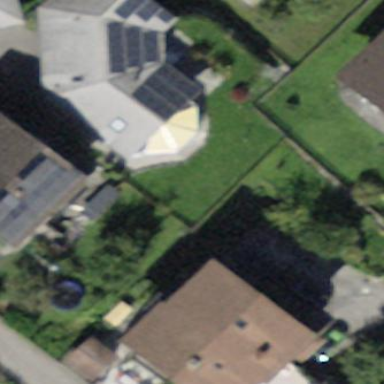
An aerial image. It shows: Detached building.